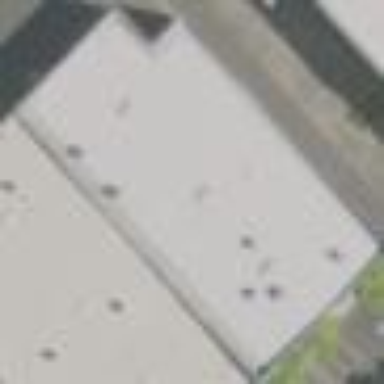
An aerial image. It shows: Warehouse building.